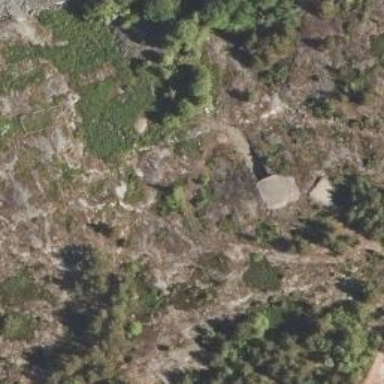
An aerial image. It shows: Cliff in nature.